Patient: sex M, age 62
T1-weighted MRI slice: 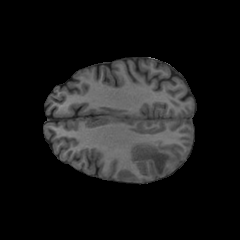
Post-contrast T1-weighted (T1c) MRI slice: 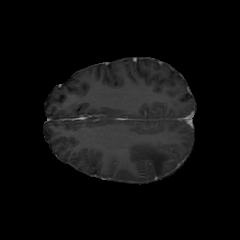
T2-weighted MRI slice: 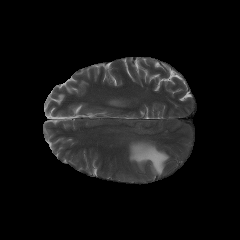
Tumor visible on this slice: yes
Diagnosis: Glioblastoma, IDH-wildtype
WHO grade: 4